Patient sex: F
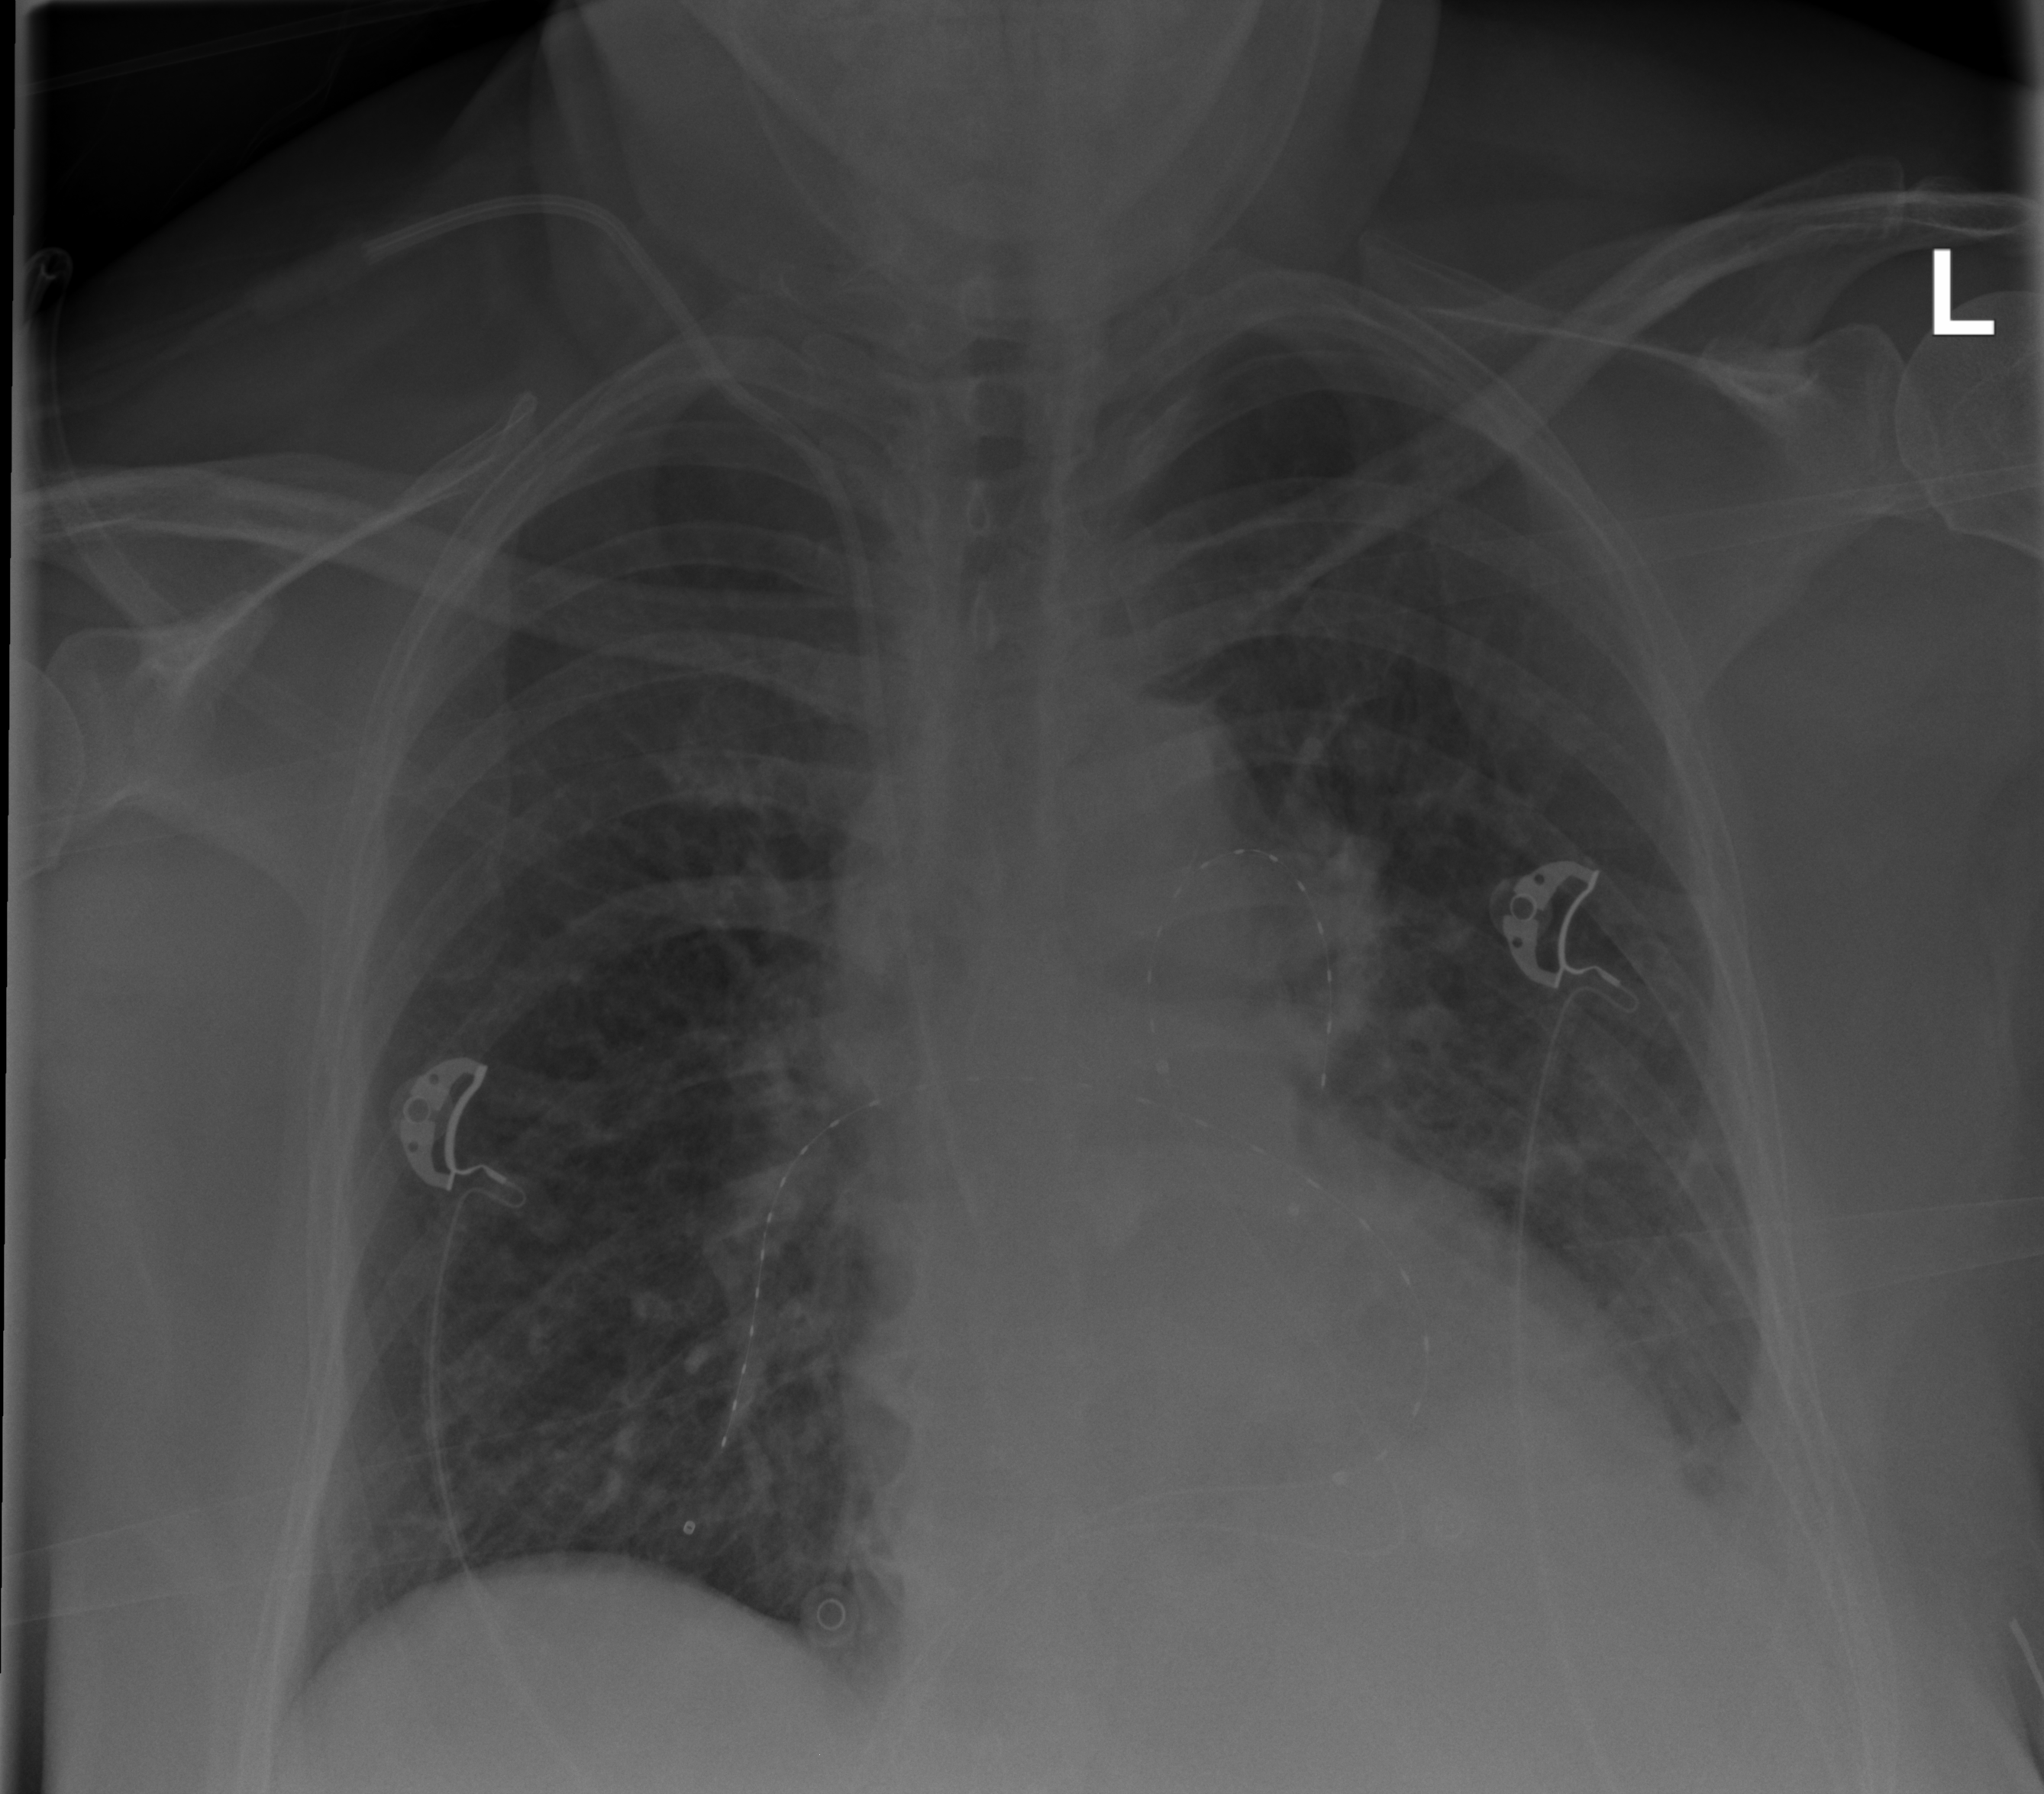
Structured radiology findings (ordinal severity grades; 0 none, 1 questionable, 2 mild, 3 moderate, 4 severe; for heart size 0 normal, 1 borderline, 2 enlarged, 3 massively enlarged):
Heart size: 1
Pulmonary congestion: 0
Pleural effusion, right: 0
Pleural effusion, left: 2
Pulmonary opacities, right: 0
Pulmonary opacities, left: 2
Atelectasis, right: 0
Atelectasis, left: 2